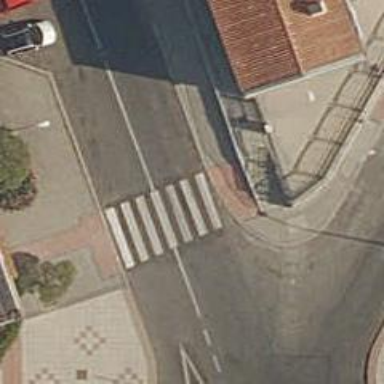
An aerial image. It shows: Uncontrolled road crossing.